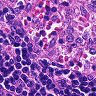
Metastatic tissue present: no